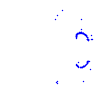
Particle: proton